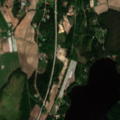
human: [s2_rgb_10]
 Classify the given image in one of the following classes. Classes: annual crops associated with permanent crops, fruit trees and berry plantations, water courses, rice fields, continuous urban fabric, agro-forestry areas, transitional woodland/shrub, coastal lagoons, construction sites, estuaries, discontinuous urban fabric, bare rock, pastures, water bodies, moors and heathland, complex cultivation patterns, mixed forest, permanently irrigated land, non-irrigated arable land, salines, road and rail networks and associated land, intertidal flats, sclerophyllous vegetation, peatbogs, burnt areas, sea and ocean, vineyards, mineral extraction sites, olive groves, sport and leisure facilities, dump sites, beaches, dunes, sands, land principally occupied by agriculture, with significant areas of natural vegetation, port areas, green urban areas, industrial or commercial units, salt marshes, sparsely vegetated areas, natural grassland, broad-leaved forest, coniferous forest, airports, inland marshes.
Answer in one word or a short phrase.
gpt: discontinuous urban fabric, land principally occupied by agriculture, with significant areas of natural vegetation, coniferous forest, mixed forest, water bodies